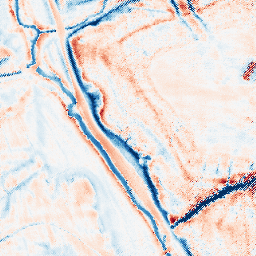
Category: edge_preserving
Decomposition family: bilateral
Decomposition parameters: d: 21
sigma_color: 75
sigma_space: 100
Upsampling method: regularized
Upsampling parameters: scale: 4
lambda_reg: 0.1
Upsampling scale: 4